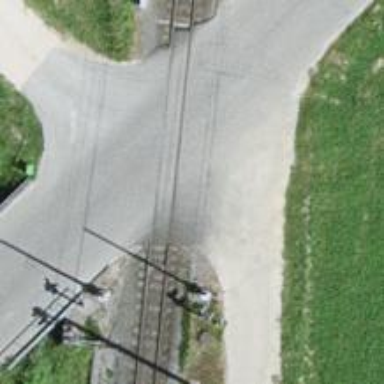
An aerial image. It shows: Level crossing along the railway.